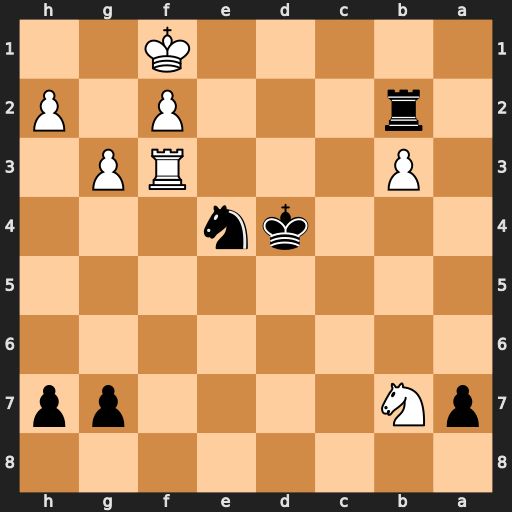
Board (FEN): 8/pN4pp/8/8/3kn3/1P3RP1/1r3P1P/5K2
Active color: b
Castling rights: -
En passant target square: -
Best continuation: Nd2+ Kg2 Nxf3